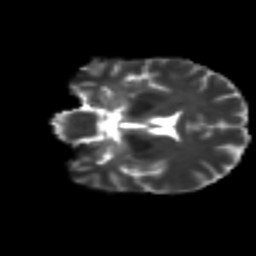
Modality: T2w
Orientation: coronal
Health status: ill
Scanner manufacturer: siemens
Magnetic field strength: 3 T
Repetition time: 6.8 s
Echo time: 0.097 s